Question: I have created a Gallery View with 2 Views with 3 simple TextViews to present some
of the data from my data model.
Upon calling the Invalidate method on the 2 Views it is like the
Views lose focus, the same case when I navigate in the Gallery View.
The text becomes almost unreadable after the "focus" is lost. (See the two pictures below)
I am using Monodroid, but regular Android examples are appreciated as well.
The code for my Gallery View:
'''
<?xml version="1.0" encoding="utf-8"?>
<LinearLayout xmlns:android="http://schemas.android.com/apk/res/android"
android:orientation="vertical"
android:layout_width="fill_parent"
android:layout_height="fill_parent">
<Gallery
android:id="@+id/locationGallery"
android:layout_height="match_parent"
android:layout_width="fill_parent">
</Gallery>
</LinearLayout>
'''
Code for the two Views I put into the Gallery View:
'''
<?xml version="1.0" encoding="utf-8"?>
<LinearLayout xmlns:android="http://schemas.android.com/apk/res/android"
android:orientation="vertical"
android:gravity="top"
android:layout_width="fill_parent"
android:layout_height="wrap_content"
android:padding="3sp"
android:id="@+id/locationGalleryItem"
>
<TextView
android:id="@+id/text1"
android:layout_width="fill_parent"
android:layout_height="wrap_content"
android:padding="10dp"
android:textSize="16sp"
/>
<TextView
android:id="@+id/text2"
android:layout_width="fill_parent"
android:layout_height="wrap_content"
android:layout_below="@id/text1"
android:padding="10dp"
android:textSize="16sp"
/>
<TextView
android:id="@+id/text3"
android:layout_width="fill_parent"
android:layout_height="wrap_content"
android:layout_below="@id/text2"
android:padding="10dp"
android:textSize="16sp"
/>
</LinearLayout>
'''

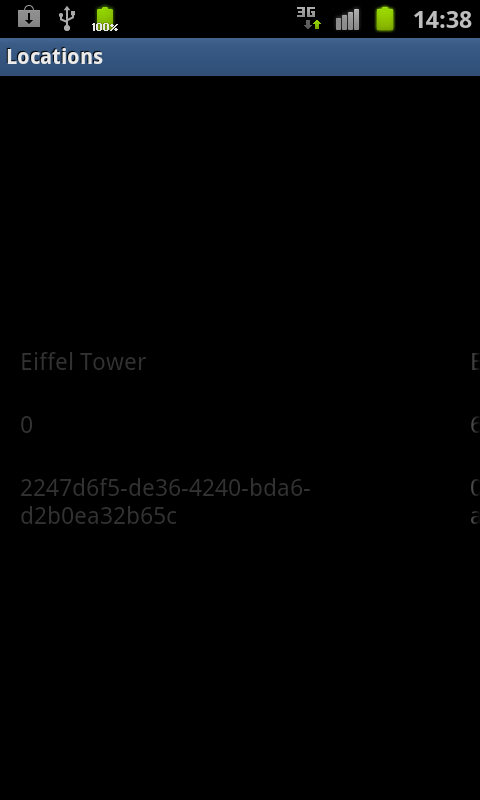
Answer: I fixed the problem by making an EventHandler for the ItemSelected property on the Gallery View. This EventHandler tracks the current position of the Gallery View. Then invokes the method SetSelection on the Gallery View to the current position. This gives the desired result.
Code:
'''
locationGallery.ItemSelected += new EventHandler<ItemEventArgs>(locationGallery_ItemSelected);
void locationGallery_ItemSelected(object sender, ItemEventArgs e)
{
var send = sender as Gallery;
send.SetSelection(e.Position);
}
'''